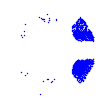
Particle: proton